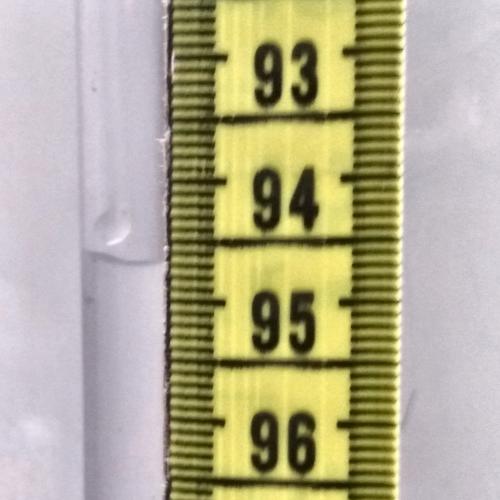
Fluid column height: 94.7 cm